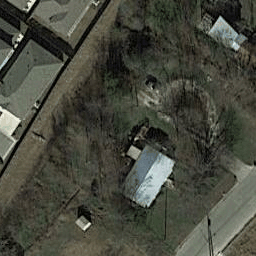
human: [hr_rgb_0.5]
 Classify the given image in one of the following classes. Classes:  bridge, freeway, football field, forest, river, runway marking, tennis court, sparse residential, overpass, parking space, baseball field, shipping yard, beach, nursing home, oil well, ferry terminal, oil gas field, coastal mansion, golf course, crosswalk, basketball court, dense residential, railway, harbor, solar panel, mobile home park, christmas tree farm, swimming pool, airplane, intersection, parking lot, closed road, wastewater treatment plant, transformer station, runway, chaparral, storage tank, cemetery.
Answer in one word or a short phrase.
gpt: sparse residential